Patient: sex F, age 56
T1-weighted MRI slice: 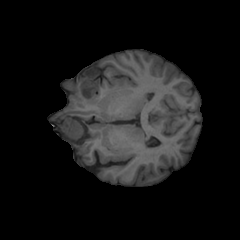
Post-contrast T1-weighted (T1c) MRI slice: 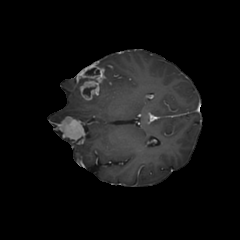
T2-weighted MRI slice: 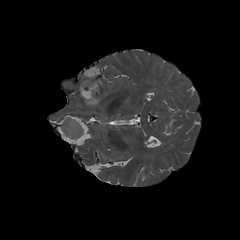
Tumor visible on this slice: yes
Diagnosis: Glioblastoma, IDH-wildtype
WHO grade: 4